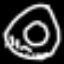
Label: donut